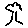
Label: tree